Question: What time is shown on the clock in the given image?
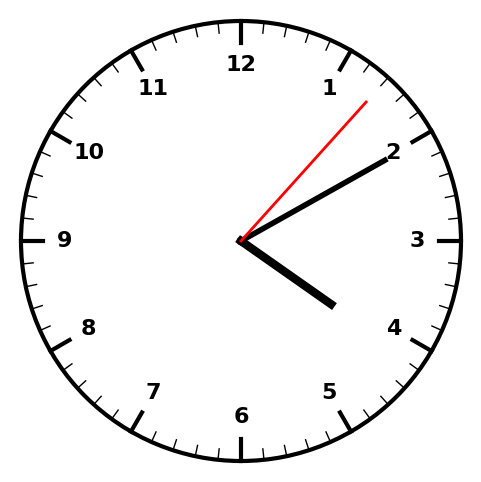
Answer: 04:10:07